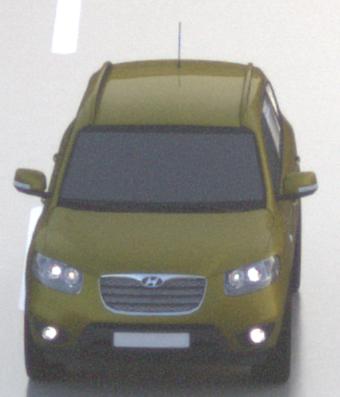
Make: Hyundai
Model: Santa Fe 2.4
Detailed model: Santa Fe (CM)
Model produced from: 2010/01
Model produced until: 2012/09
Doors: 5
Color: yellow
Road condition: wet road
Daytime: sunrise or sunset
Contrast: low contrast